Current action and preconditions to check: trajectory_clear

Your task: For each precondition in the list above, predict whether it will hold at this action.

Consider the current scene as observed from the mobile robot's camera, and analyze the predicted future states of all dynamic agents (e.g., people, animals, vehicles, or any moving entities) within the NEXT SECOND.

IMPORTANT: Only answer "very likely" if you are absolutely certain—based on strong, clear evidence—that a dynamic agent will violate the precondition in the predicted future state. Do NOT answer "very likely" for unlikely, ambiguous, or low-probability risks.

Ask yourself for each precondition: Is there a high probability, with clear and convincing evidence, that the predicted future states of any dynamic agent will interfere with the predicted future state of the currently executing action within the NEXT SECOND, causing that precondition to fail?

Assess the risk level based on these predictions. Use "likely" or "very likely" if motions create a clear risk of interference.

Use "neutral" or "improbable" if agents are nearby but their predicted paths are clearly diverging or non-conflicting.

Failure Risk Categories: "very improbable", "improbable", "neutral", "likely", "very likely"

Answer Format: Output ONLY the probability_of_failure value from these categories: "very improbable", "improbable", "neutral", "likely", "very likely"

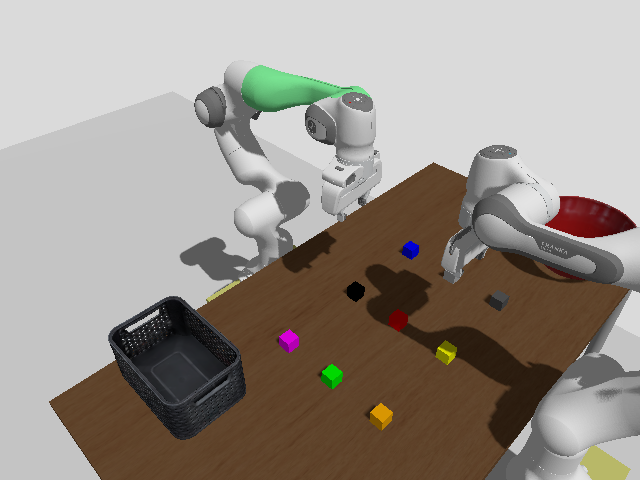

Answer: very improbable